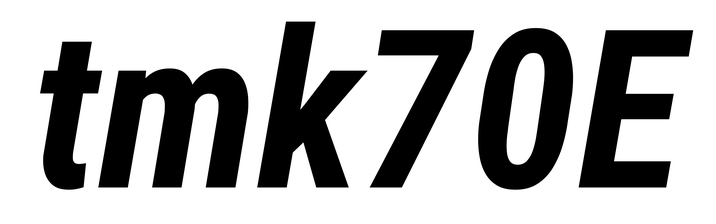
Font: Roboto-Italic_Condensed_Bold_Italic